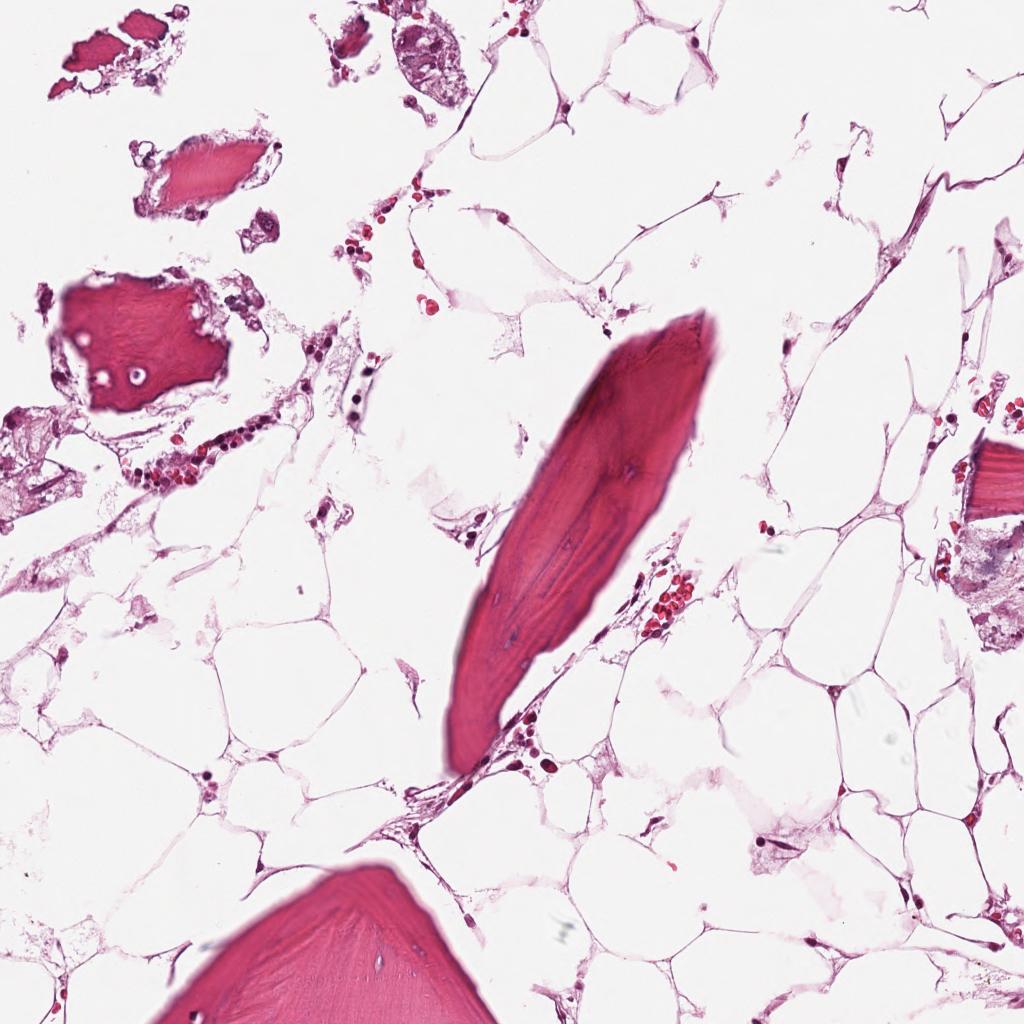
Label: Non-Tumor